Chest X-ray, AP view. Patient: 18 years old, sex M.
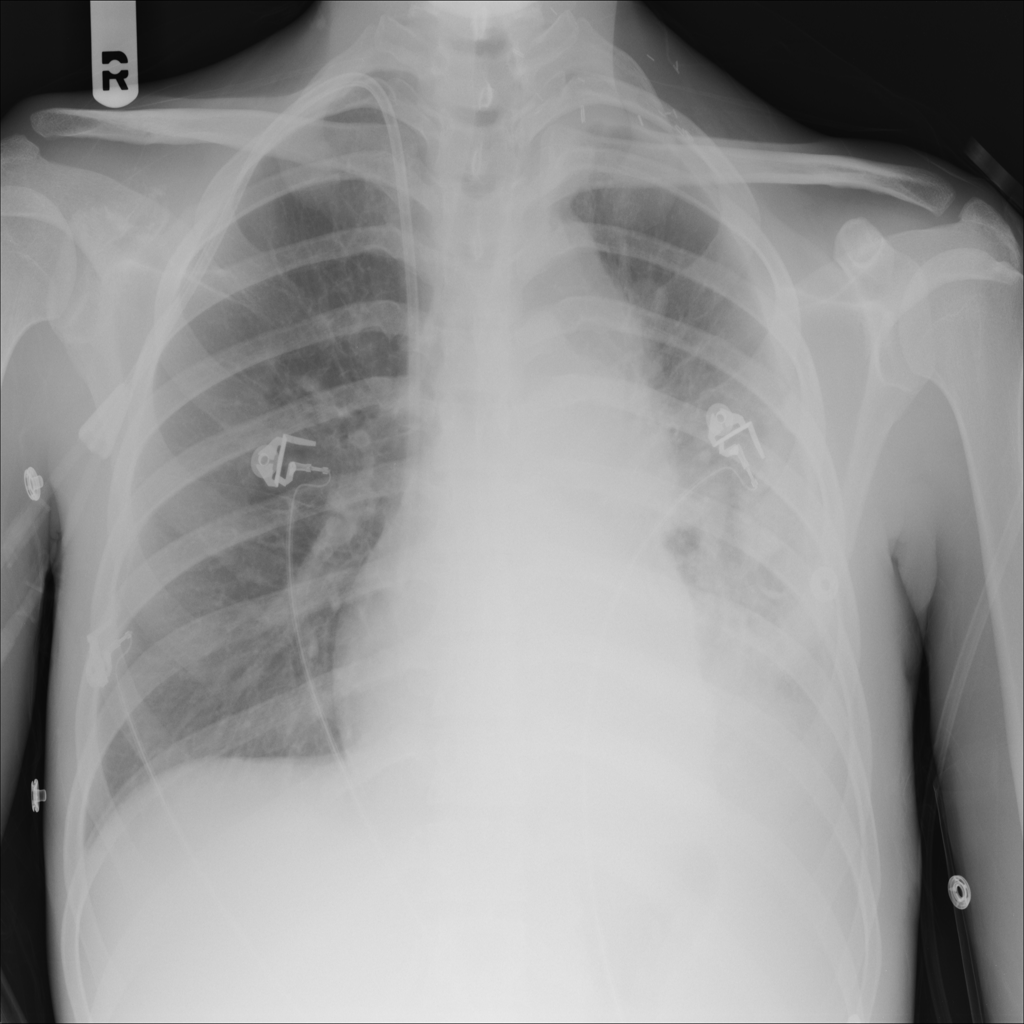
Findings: Consolidation, Effusion, Mass